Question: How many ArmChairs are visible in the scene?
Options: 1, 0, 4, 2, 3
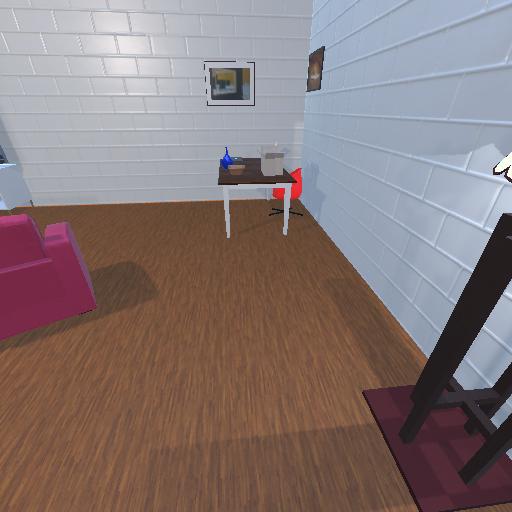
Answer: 1